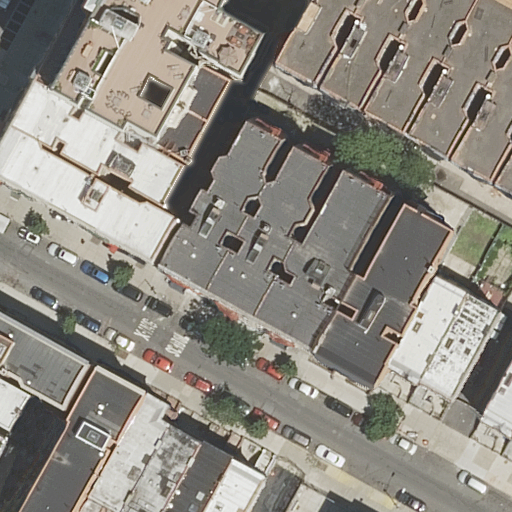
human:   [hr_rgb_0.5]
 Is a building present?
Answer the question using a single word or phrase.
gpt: yes

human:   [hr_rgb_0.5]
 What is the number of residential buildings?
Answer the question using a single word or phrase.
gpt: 25

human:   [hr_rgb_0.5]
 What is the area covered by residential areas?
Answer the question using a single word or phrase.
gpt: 4273m2

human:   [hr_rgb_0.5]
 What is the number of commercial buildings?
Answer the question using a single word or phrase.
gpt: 0

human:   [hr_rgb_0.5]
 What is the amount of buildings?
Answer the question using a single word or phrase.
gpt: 25

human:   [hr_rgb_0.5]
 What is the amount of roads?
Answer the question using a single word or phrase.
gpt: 1

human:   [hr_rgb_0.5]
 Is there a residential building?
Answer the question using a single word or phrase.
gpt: yes

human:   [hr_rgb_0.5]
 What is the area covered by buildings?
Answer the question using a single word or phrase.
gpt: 5465m2

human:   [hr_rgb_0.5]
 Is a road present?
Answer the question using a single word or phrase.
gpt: yes

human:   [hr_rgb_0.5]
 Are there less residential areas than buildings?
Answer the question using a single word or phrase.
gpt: yes

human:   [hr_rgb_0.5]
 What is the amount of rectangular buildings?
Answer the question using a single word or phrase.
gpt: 11

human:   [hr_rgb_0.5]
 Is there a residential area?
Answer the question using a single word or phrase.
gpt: yes

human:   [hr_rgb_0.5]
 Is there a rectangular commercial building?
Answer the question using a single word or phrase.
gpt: no

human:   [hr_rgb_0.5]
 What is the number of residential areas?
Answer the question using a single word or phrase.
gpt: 1

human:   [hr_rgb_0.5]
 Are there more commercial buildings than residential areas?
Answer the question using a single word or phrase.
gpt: no

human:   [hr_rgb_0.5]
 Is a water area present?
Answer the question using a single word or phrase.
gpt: no

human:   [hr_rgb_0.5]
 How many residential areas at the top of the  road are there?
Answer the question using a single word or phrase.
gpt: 1

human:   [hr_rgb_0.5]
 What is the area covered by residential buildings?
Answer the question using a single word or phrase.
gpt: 5465m2

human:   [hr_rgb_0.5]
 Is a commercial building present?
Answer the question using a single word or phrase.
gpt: no

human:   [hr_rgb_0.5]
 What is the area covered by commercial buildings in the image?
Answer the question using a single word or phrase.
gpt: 0m2

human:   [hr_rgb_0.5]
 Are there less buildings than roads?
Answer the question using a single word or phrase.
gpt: no

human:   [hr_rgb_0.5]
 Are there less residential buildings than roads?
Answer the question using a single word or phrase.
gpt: no

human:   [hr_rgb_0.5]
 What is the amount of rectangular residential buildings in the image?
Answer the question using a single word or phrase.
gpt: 11

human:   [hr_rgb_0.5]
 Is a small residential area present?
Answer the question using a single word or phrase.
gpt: no

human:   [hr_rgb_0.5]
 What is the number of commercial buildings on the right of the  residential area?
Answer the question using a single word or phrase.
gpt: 0

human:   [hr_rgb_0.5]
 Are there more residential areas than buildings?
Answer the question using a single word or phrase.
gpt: no

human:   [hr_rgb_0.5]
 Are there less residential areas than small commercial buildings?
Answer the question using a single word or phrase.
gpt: no

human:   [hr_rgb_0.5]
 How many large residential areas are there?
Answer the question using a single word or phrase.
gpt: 1

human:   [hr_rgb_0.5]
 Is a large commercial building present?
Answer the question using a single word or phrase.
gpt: no

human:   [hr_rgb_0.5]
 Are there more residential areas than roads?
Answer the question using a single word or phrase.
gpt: no

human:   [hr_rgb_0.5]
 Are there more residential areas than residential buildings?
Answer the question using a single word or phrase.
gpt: no

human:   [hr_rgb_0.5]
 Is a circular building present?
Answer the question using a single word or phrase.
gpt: no

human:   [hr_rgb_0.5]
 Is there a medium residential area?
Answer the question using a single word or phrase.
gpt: no

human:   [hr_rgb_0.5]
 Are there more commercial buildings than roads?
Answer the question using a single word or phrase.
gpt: no

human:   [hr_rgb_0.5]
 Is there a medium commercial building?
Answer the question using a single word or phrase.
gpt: no

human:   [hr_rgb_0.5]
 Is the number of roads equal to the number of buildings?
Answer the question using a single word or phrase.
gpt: no

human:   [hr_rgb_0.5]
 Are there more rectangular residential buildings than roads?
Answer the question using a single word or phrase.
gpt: yes

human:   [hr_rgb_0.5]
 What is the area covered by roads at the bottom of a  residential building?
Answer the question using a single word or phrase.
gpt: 0m2

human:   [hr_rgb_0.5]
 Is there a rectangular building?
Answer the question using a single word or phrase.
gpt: yes

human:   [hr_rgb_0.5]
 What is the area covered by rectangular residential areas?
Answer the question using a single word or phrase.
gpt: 4273m2

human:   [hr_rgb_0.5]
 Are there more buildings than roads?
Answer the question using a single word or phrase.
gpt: yes

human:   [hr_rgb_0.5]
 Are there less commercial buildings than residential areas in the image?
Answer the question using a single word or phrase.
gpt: yes

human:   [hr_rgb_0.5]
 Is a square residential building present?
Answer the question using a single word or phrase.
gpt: no

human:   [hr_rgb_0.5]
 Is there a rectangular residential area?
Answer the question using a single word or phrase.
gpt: yes

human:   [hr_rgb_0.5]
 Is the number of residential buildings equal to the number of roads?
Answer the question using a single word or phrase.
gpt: no

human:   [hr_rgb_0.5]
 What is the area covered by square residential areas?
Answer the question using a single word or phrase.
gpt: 0m2

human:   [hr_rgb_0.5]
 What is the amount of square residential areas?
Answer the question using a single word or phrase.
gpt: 0

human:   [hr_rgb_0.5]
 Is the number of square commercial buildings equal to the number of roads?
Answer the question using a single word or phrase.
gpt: no

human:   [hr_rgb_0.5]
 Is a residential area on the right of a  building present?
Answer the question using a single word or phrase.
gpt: yes

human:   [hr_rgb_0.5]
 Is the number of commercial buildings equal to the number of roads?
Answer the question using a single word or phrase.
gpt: no

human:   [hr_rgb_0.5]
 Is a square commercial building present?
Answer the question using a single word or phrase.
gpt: no

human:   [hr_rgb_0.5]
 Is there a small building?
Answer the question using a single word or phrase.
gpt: yes

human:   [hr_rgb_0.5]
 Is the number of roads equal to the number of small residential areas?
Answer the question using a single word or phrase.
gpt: no

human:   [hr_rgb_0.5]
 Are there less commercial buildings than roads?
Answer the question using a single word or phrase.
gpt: yes

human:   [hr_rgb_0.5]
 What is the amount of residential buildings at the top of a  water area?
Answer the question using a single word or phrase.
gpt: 0

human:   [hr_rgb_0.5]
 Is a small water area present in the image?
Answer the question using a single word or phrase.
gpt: no

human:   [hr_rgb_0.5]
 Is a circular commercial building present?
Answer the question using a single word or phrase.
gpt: no

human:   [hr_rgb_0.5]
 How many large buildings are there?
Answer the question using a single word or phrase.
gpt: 2

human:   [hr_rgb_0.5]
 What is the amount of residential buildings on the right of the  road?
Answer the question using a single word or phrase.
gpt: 12

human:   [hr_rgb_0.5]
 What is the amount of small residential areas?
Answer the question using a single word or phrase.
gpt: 0

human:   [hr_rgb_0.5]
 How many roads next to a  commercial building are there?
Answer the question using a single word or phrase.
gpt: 0

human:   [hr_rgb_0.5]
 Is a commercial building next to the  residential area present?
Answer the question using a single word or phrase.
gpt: no

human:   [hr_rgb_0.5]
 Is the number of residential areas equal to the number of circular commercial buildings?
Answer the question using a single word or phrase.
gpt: no

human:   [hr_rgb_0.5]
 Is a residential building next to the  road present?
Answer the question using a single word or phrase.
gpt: yes